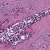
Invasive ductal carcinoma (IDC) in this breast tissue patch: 1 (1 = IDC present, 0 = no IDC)